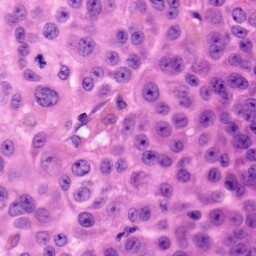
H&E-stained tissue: Skin